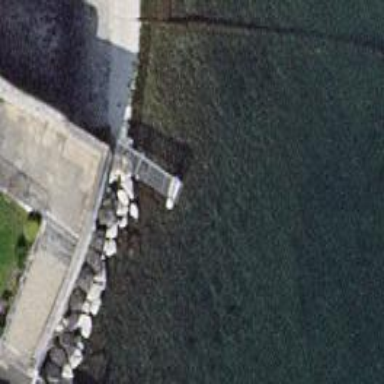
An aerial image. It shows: Man-made pier.